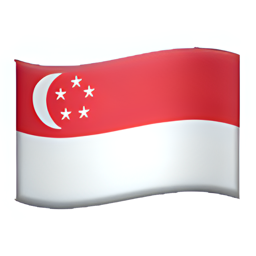
Name: flag for singapore
Emoji: 🇬🇸
Group: Flags
Sub-group: country-flag